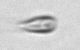
Label: Cryptophyta